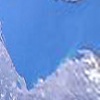
Label: water